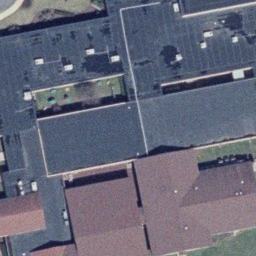
Label: buildings